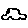
Label: car